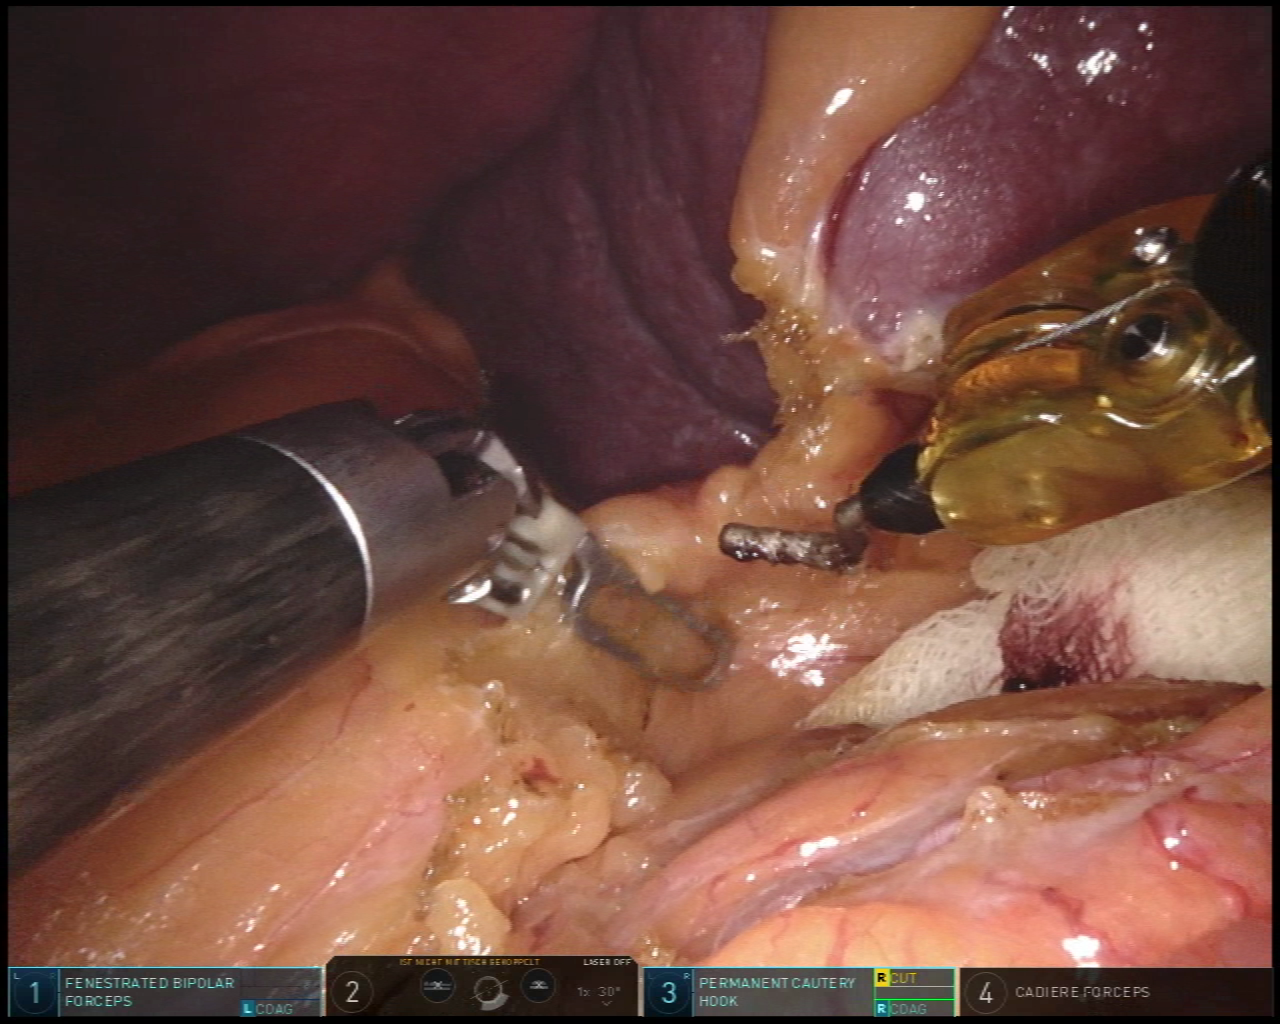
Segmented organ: abdominal_wall
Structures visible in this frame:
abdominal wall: yes
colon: no
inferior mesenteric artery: no
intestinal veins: no
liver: no
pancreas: no
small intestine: no
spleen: yes
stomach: no
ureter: no
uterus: no
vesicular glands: no